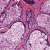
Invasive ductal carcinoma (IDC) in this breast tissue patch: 0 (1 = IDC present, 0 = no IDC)